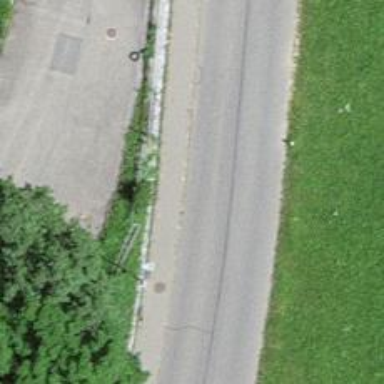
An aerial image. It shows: Tertiary road.